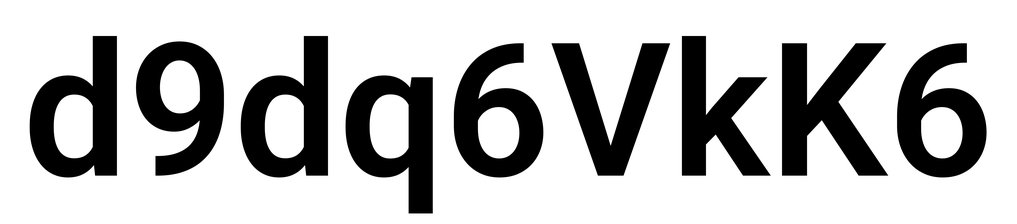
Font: Roboto_SemiBold